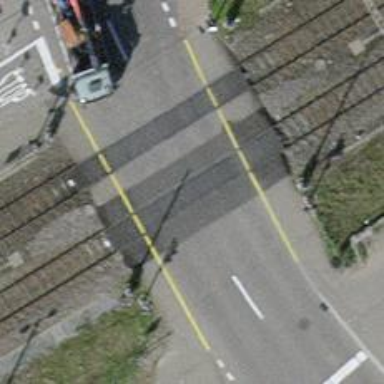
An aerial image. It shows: Level railway crossing with flashing lights. The barrier at the crossing is of the double half type.